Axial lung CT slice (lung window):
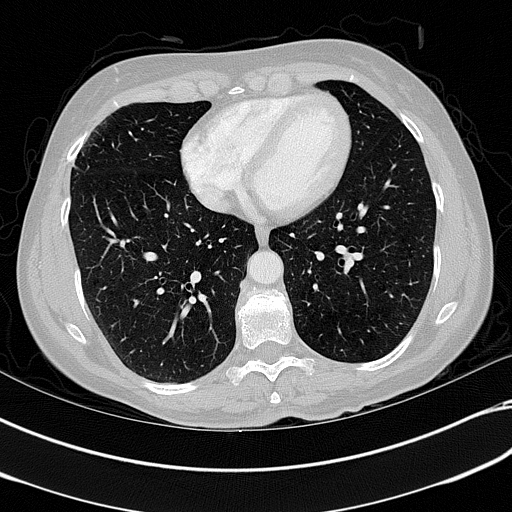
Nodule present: no